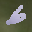
Label: 6